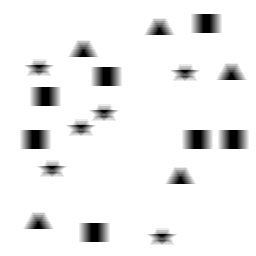
Squares: 7
Triangles: 5
Stars: 6
Total shapes: 18